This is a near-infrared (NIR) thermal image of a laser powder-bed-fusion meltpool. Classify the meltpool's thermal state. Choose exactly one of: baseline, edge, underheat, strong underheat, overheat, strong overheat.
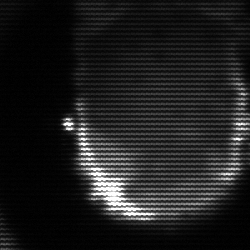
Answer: baseline